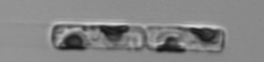
Label: Guinardia_delicatula